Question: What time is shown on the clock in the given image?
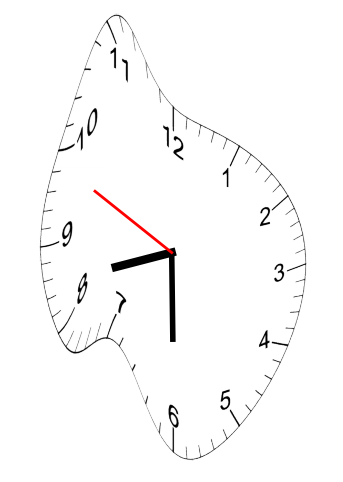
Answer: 08:29:49